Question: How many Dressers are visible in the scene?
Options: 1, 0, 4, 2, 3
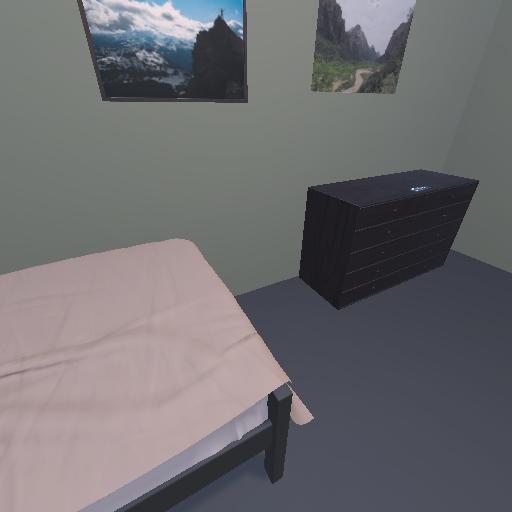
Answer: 1